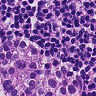
Metastatic tissue present: yes